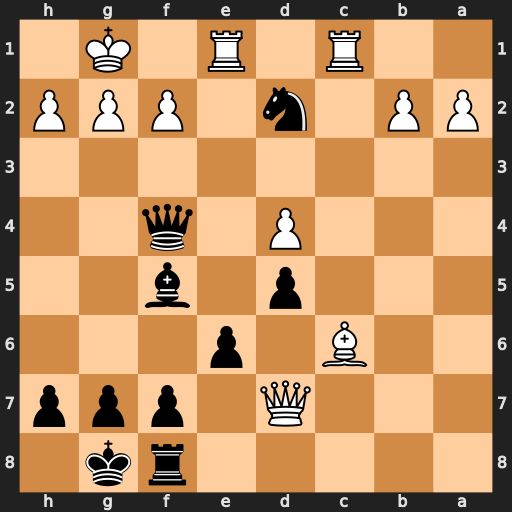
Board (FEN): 5rk1/3Q1ppp/2B1p3/3p1b2/3P1q2/8/PP1n1PPP/2R1R1K1
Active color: b
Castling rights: -
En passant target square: -
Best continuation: Nf3+ gxf3 Bh3 Qe7 f6 Qxe6+ Bxe6